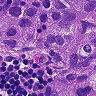
Metastatic tissue present: yes